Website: crate-barrel
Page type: customer-info-address
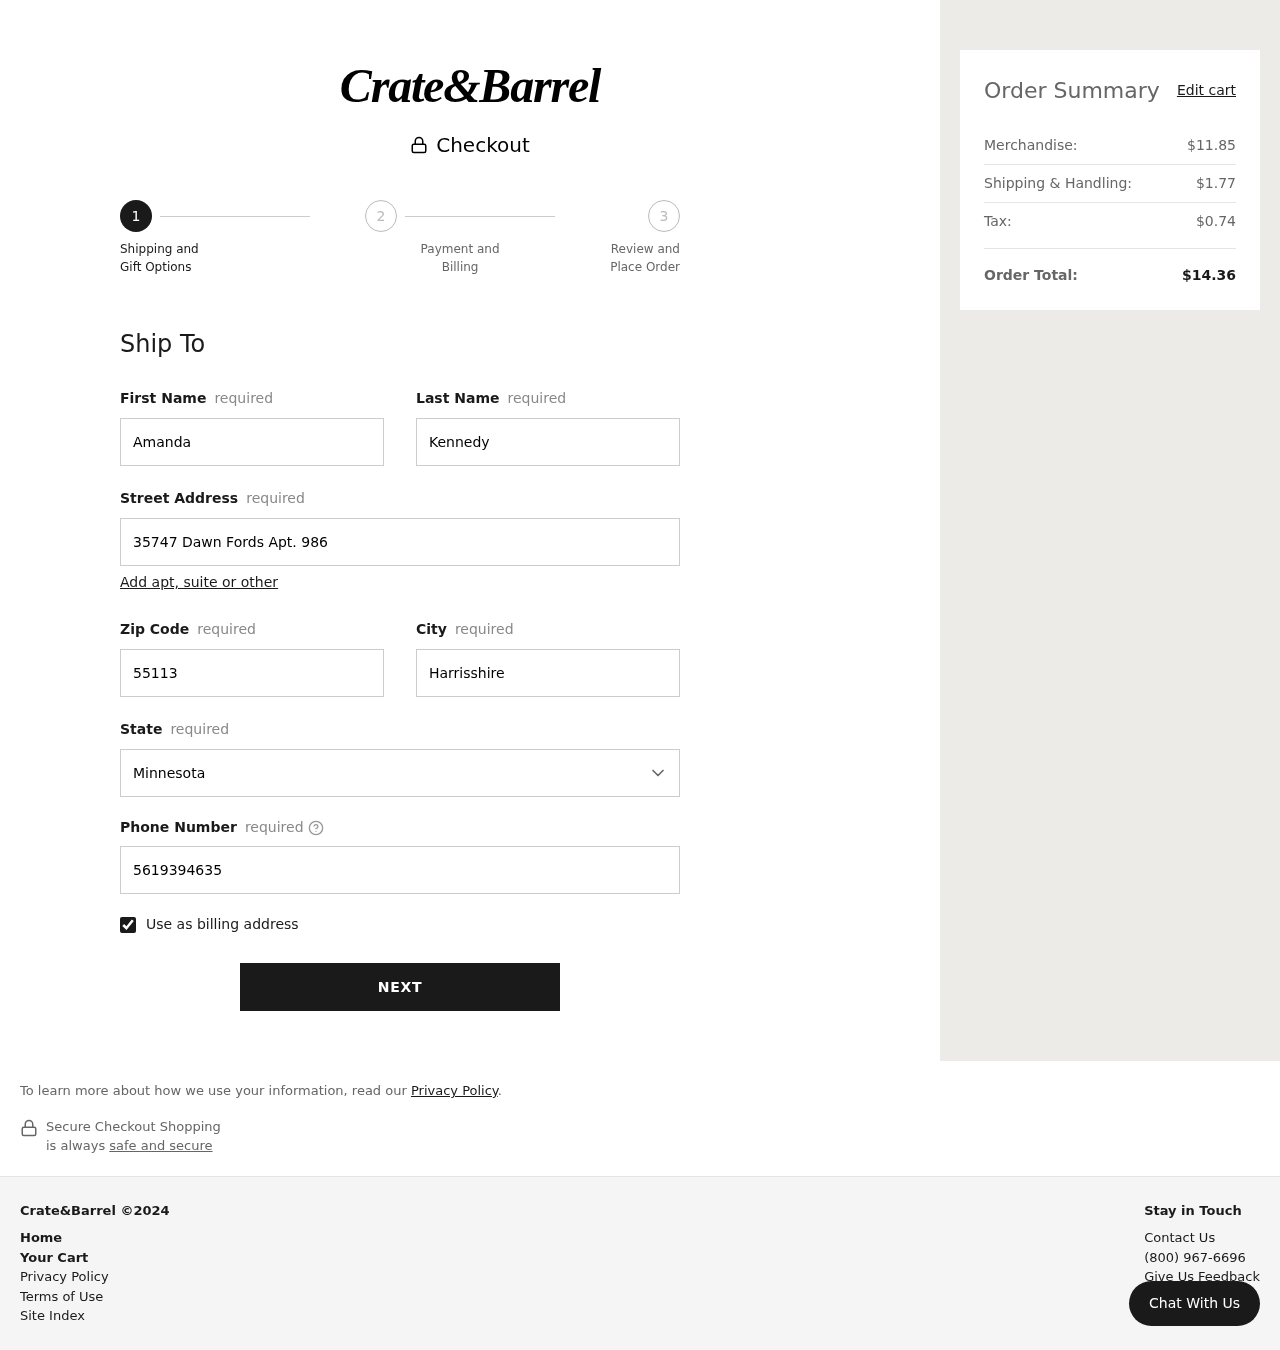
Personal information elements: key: PII_CITY
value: Harrisshire
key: PII_FIRSTNAME
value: Amanda
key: PII_LASTNAME
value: Kennedy
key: PII_PHONE
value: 5619394635
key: PII_POSTCODE
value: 55113
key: PII_STATE
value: Minnesota
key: PII_STREET
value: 35747 Dawn Fords Apt. 986
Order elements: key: ORDER_SUBTOTAL
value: $11.85
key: ORDER_SHIPPING_COST
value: $1.77
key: ORDER_TAX
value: $0.74
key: ORDER_TOTAL
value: $14.36